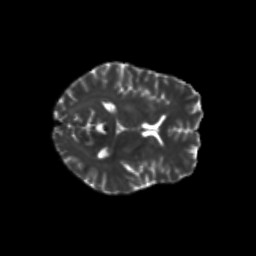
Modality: T2w
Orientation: axial
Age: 59
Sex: male
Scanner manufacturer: siemens
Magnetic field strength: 3 T
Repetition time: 8.6 s
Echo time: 0.095 s